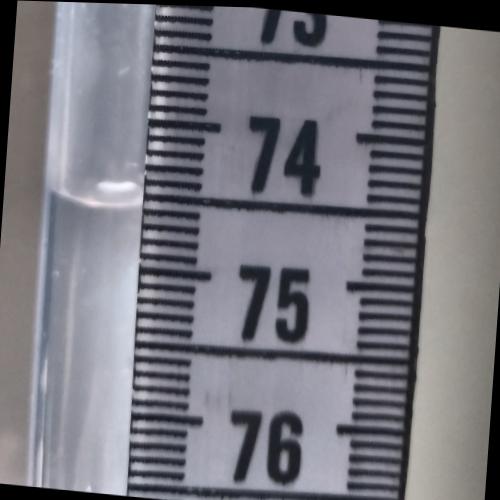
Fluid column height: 74.5 cm